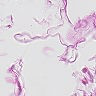
Metastatic tissue present: no